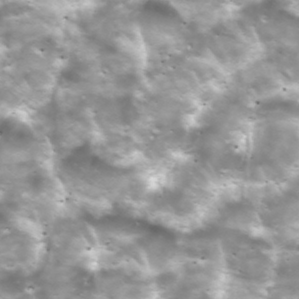
Label: non_frost